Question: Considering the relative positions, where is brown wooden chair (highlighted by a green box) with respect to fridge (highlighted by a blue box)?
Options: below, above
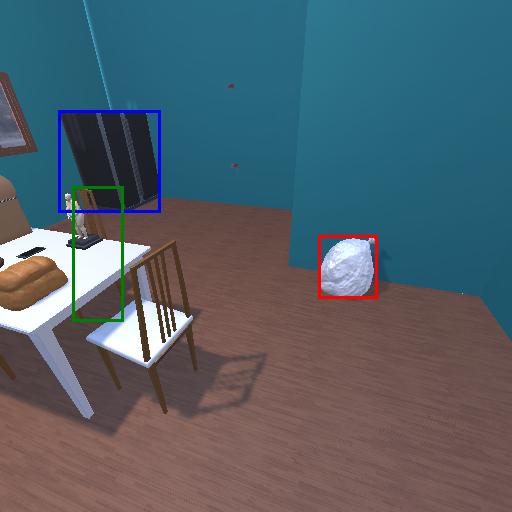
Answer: below